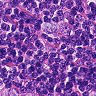
Metastatic tissue present: yes